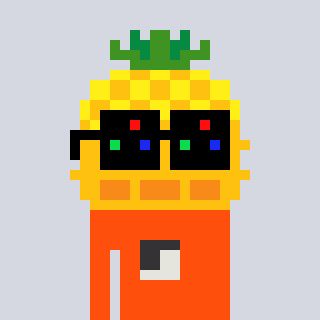
a pixel art character with square black sunglasses, a pineapple-shaped head and a orange-colored body on a cool background